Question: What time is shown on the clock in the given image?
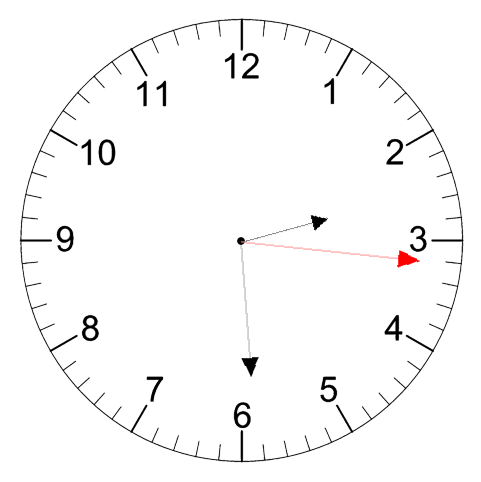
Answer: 02:29:16